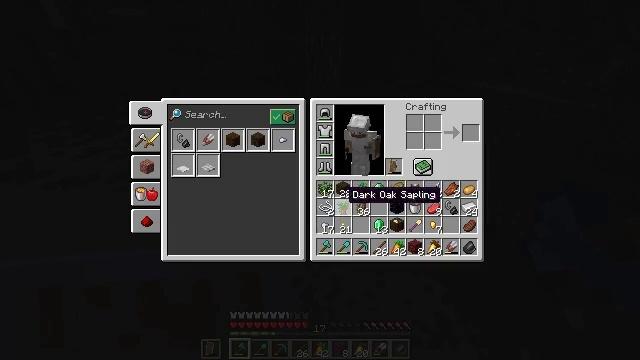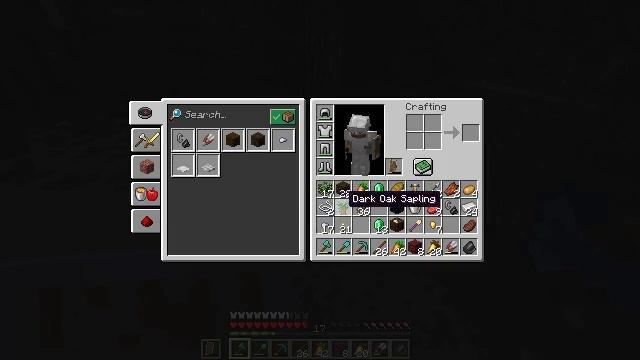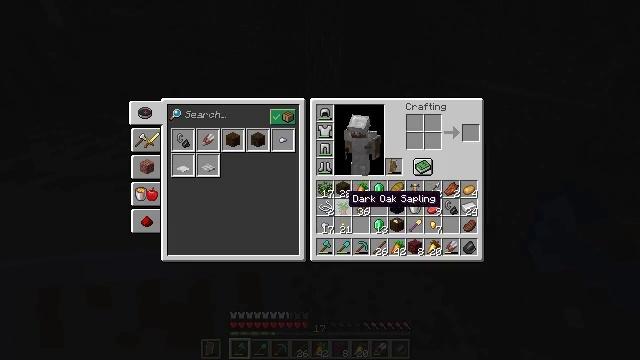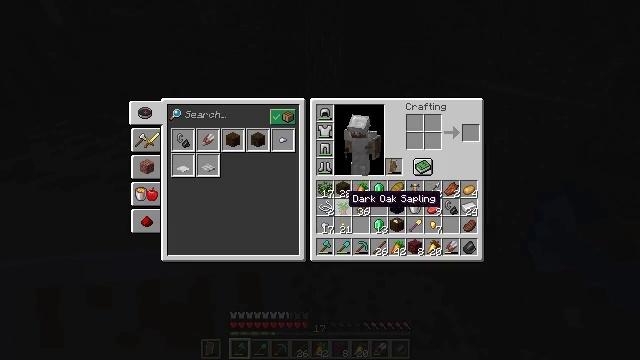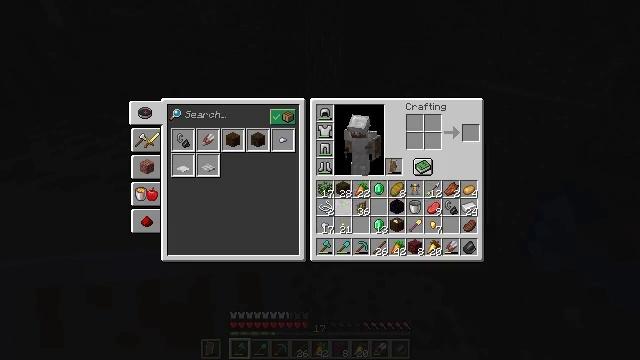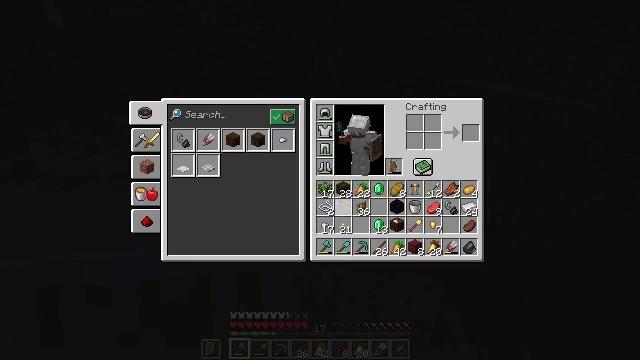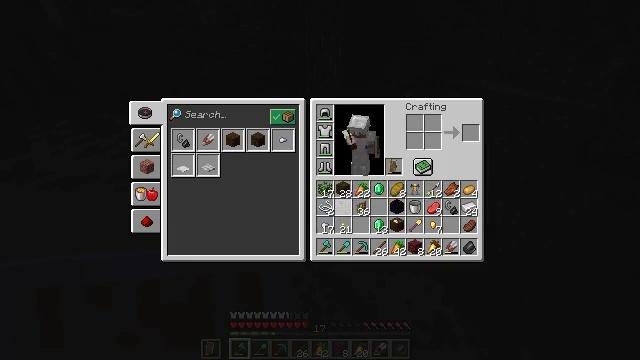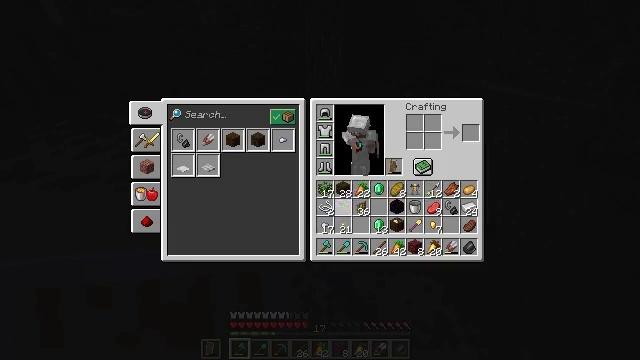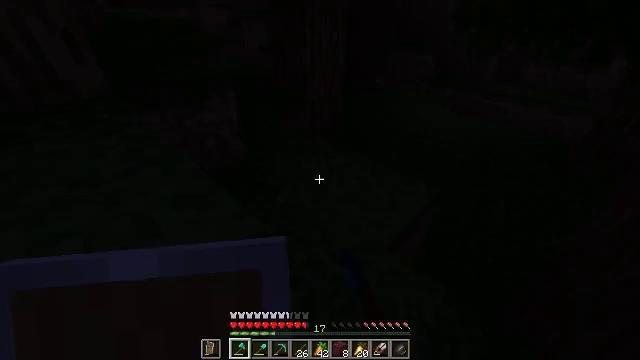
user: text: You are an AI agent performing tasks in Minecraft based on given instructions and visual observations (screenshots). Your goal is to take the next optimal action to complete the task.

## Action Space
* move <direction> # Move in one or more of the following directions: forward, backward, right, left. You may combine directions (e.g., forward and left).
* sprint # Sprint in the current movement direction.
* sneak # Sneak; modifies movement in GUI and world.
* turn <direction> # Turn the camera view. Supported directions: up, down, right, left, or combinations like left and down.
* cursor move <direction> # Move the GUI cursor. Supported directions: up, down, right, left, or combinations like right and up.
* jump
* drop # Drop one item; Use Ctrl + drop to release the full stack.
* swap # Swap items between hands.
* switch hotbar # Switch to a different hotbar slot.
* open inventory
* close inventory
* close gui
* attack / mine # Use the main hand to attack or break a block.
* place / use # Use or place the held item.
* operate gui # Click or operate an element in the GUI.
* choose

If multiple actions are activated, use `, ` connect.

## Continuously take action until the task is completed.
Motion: motion action
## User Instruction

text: Remove a dark oak sapling from the inventory.
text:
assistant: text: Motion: sprint
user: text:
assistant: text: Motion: sprint
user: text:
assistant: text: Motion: sprint
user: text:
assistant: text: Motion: sprint, drop
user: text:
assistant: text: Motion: sprint, drop
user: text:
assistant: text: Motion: sprint, drop
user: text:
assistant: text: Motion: sprint
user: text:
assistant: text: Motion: sprint, close inventory
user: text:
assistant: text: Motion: sprint, close inventory